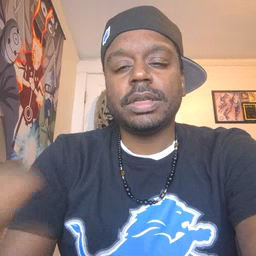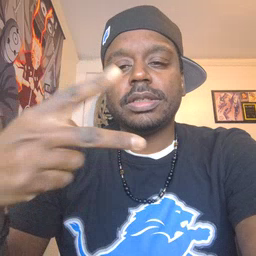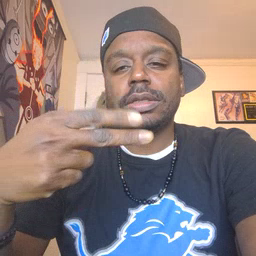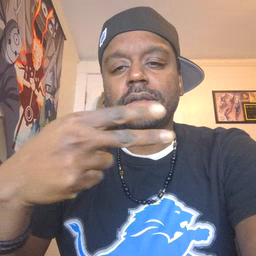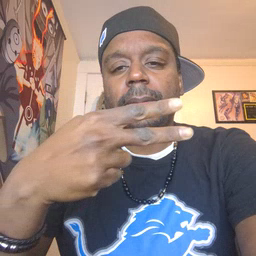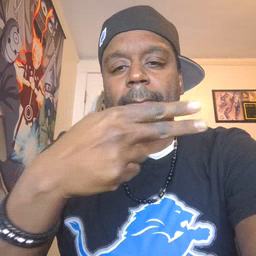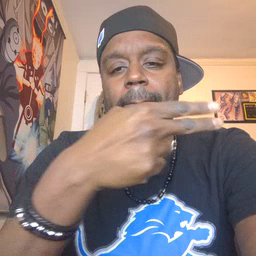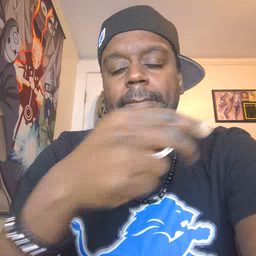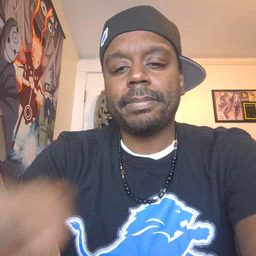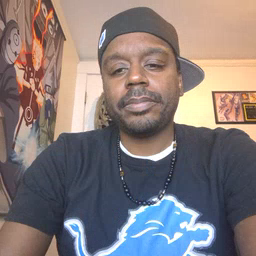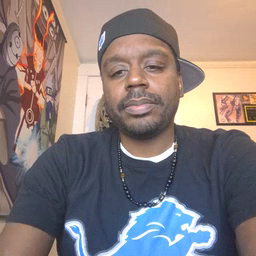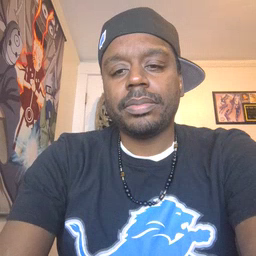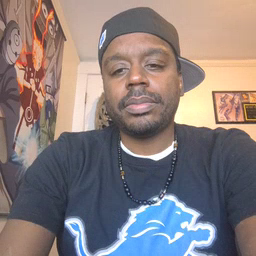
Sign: scissors